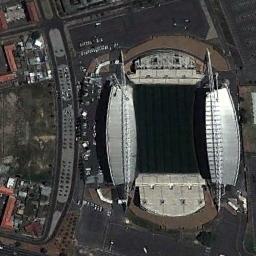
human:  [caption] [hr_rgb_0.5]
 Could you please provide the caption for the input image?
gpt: The circular stadium is next to the building and parking lot .

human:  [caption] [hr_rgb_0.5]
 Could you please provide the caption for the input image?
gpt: Many buildings are next to the stadium .

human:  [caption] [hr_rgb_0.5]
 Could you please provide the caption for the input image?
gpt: The stadium is next to some buildings and parking lot .

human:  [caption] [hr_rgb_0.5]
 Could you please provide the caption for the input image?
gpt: The stadium looks like an oval and is surrounded by a blue roof .

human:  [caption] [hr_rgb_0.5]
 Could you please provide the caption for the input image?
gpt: A stadium with a silver roof .